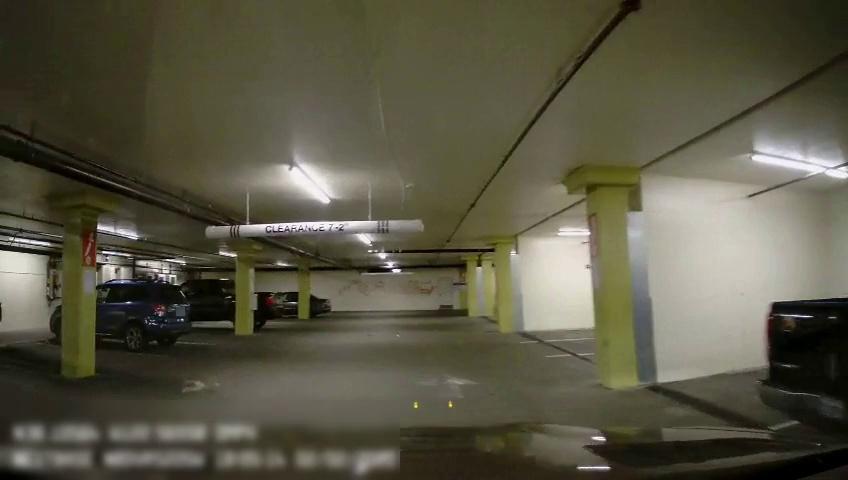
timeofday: Dusk/Dawn/Twilight
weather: Other
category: Drivable Space
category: Vehicles | Car
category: Vehicles | Truck
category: Vehicles | SUV
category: Vehicles | Truck